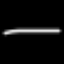
Label: line